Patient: sex F, age 33
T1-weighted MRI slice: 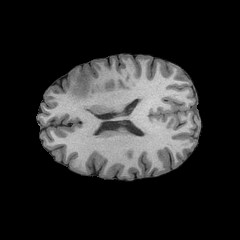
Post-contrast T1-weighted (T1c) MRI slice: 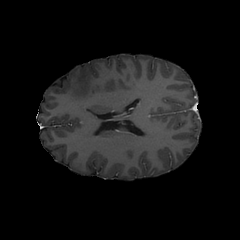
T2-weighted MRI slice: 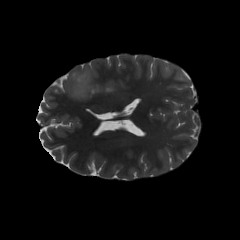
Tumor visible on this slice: yes
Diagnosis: Astrocytoma, IDH-mutant
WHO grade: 2